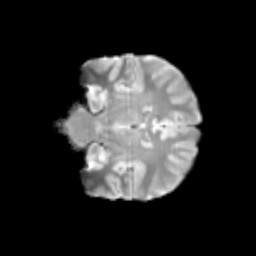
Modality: T2w
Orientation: coronal
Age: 11
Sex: male
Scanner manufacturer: siemens
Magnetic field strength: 3 T
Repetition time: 3.8 s
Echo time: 0.07 s